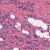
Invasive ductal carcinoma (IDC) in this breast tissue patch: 1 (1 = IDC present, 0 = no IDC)